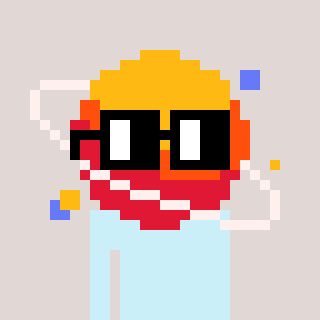
a pixel art character with square black glasses, a saturn-shaped head and a redpinkish-colored body on a warm background